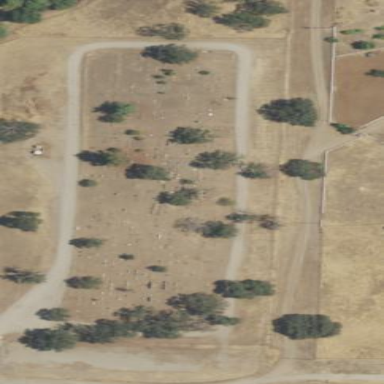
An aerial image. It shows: Graveyard.